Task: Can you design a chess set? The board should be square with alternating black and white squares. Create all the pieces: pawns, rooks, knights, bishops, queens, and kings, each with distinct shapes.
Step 3438:
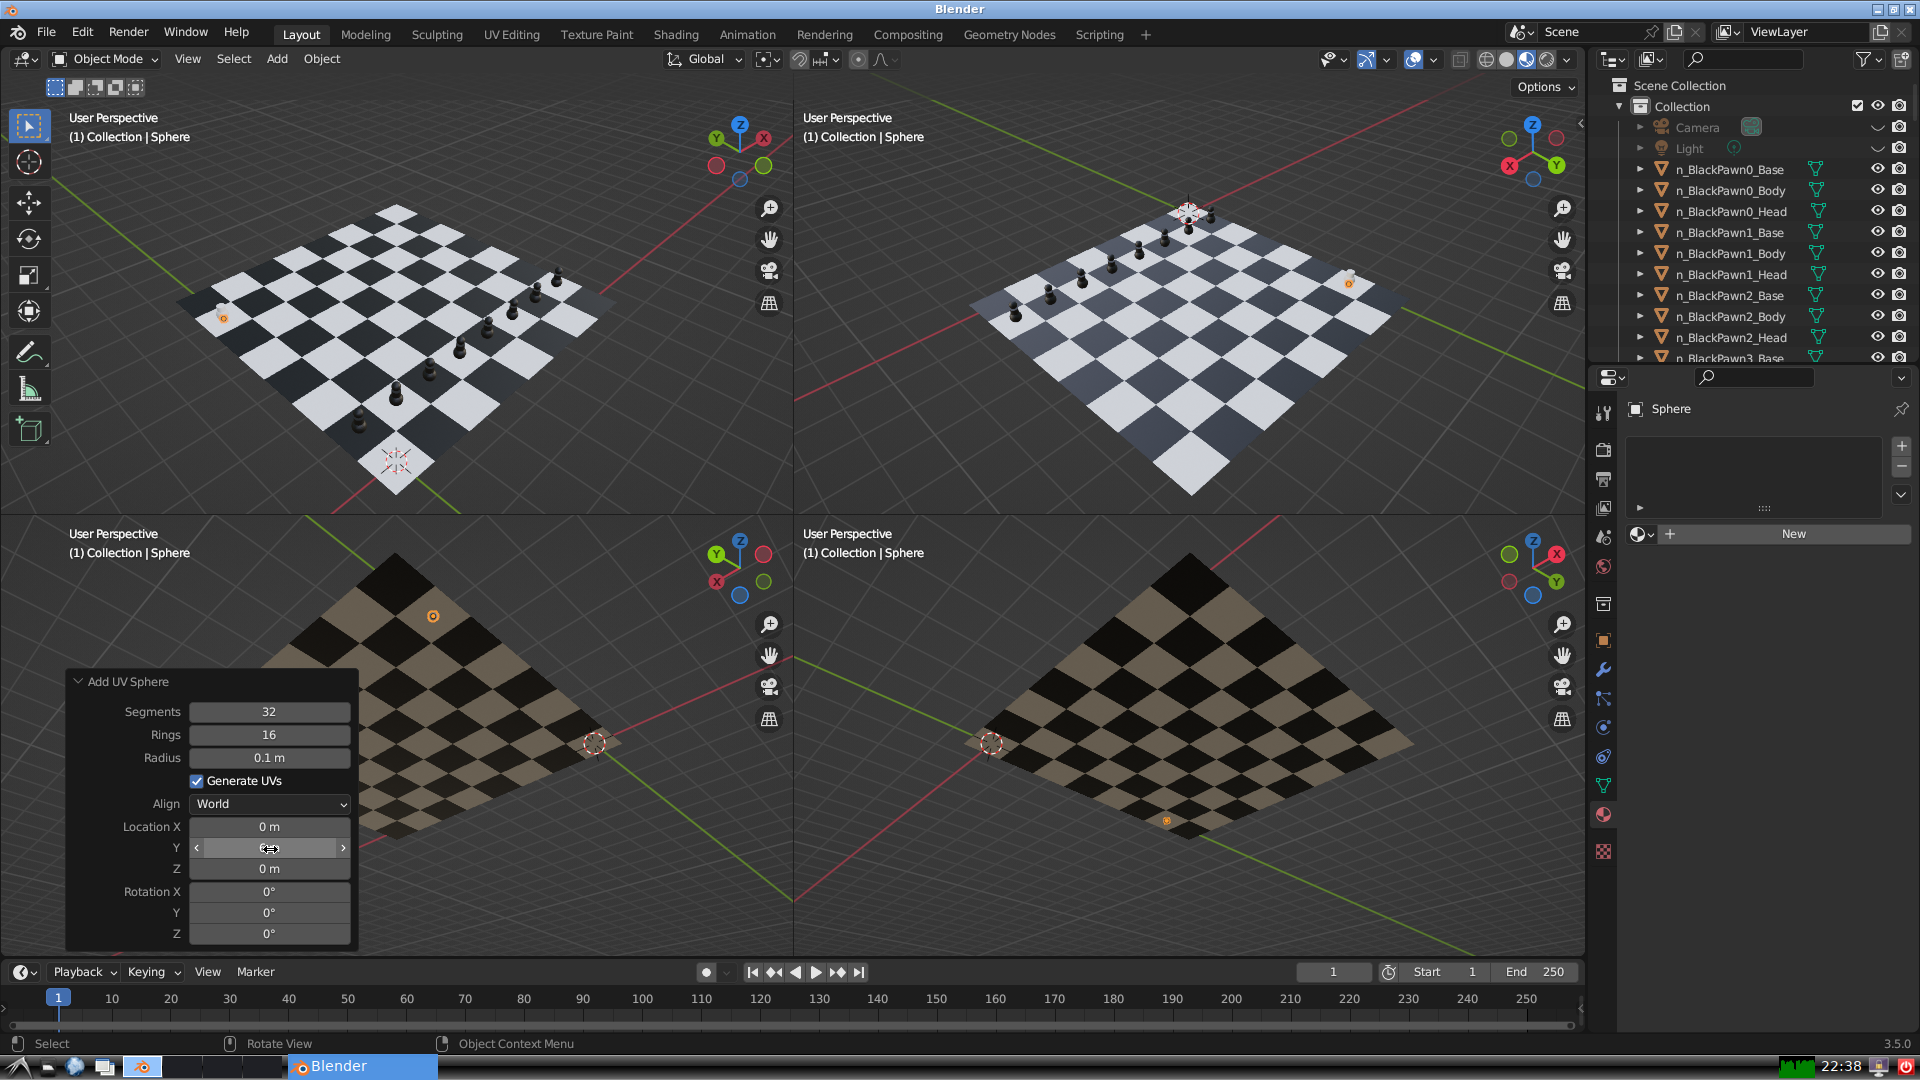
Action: {"mouse_move": [270, 867]}